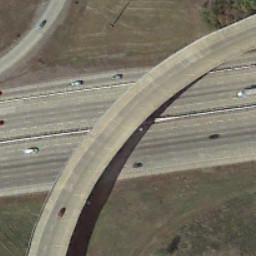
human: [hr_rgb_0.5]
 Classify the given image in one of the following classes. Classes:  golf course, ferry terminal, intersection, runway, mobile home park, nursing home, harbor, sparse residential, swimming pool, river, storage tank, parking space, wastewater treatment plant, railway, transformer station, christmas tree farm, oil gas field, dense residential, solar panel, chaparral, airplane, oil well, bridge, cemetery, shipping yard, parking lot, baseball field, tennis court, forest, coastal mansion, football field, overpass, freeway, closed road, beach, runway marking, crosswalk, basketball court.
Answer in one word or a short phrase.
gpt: overpass